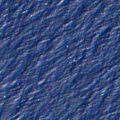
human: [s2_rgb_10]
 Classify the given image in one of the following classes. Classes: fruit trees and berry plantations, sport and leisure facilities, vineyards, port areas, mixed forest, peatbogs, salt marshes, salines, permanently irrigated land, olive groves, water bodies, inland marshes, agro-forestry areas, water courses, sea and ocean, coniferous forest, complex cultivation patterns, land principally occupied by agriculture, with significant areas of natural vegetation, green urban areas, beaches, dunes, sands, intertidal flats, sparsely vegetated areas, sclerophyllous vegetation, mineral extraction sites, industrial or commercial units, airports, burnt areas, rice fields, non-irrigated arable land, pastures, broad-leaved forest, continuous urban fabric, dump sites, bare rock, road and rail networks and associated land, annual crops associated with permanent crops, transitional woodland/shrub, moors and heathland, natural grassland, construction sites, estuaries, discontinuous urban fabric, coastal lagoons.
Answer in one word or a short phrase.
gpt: sea and ocean